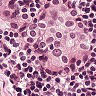
Metastatic tissue present: yes